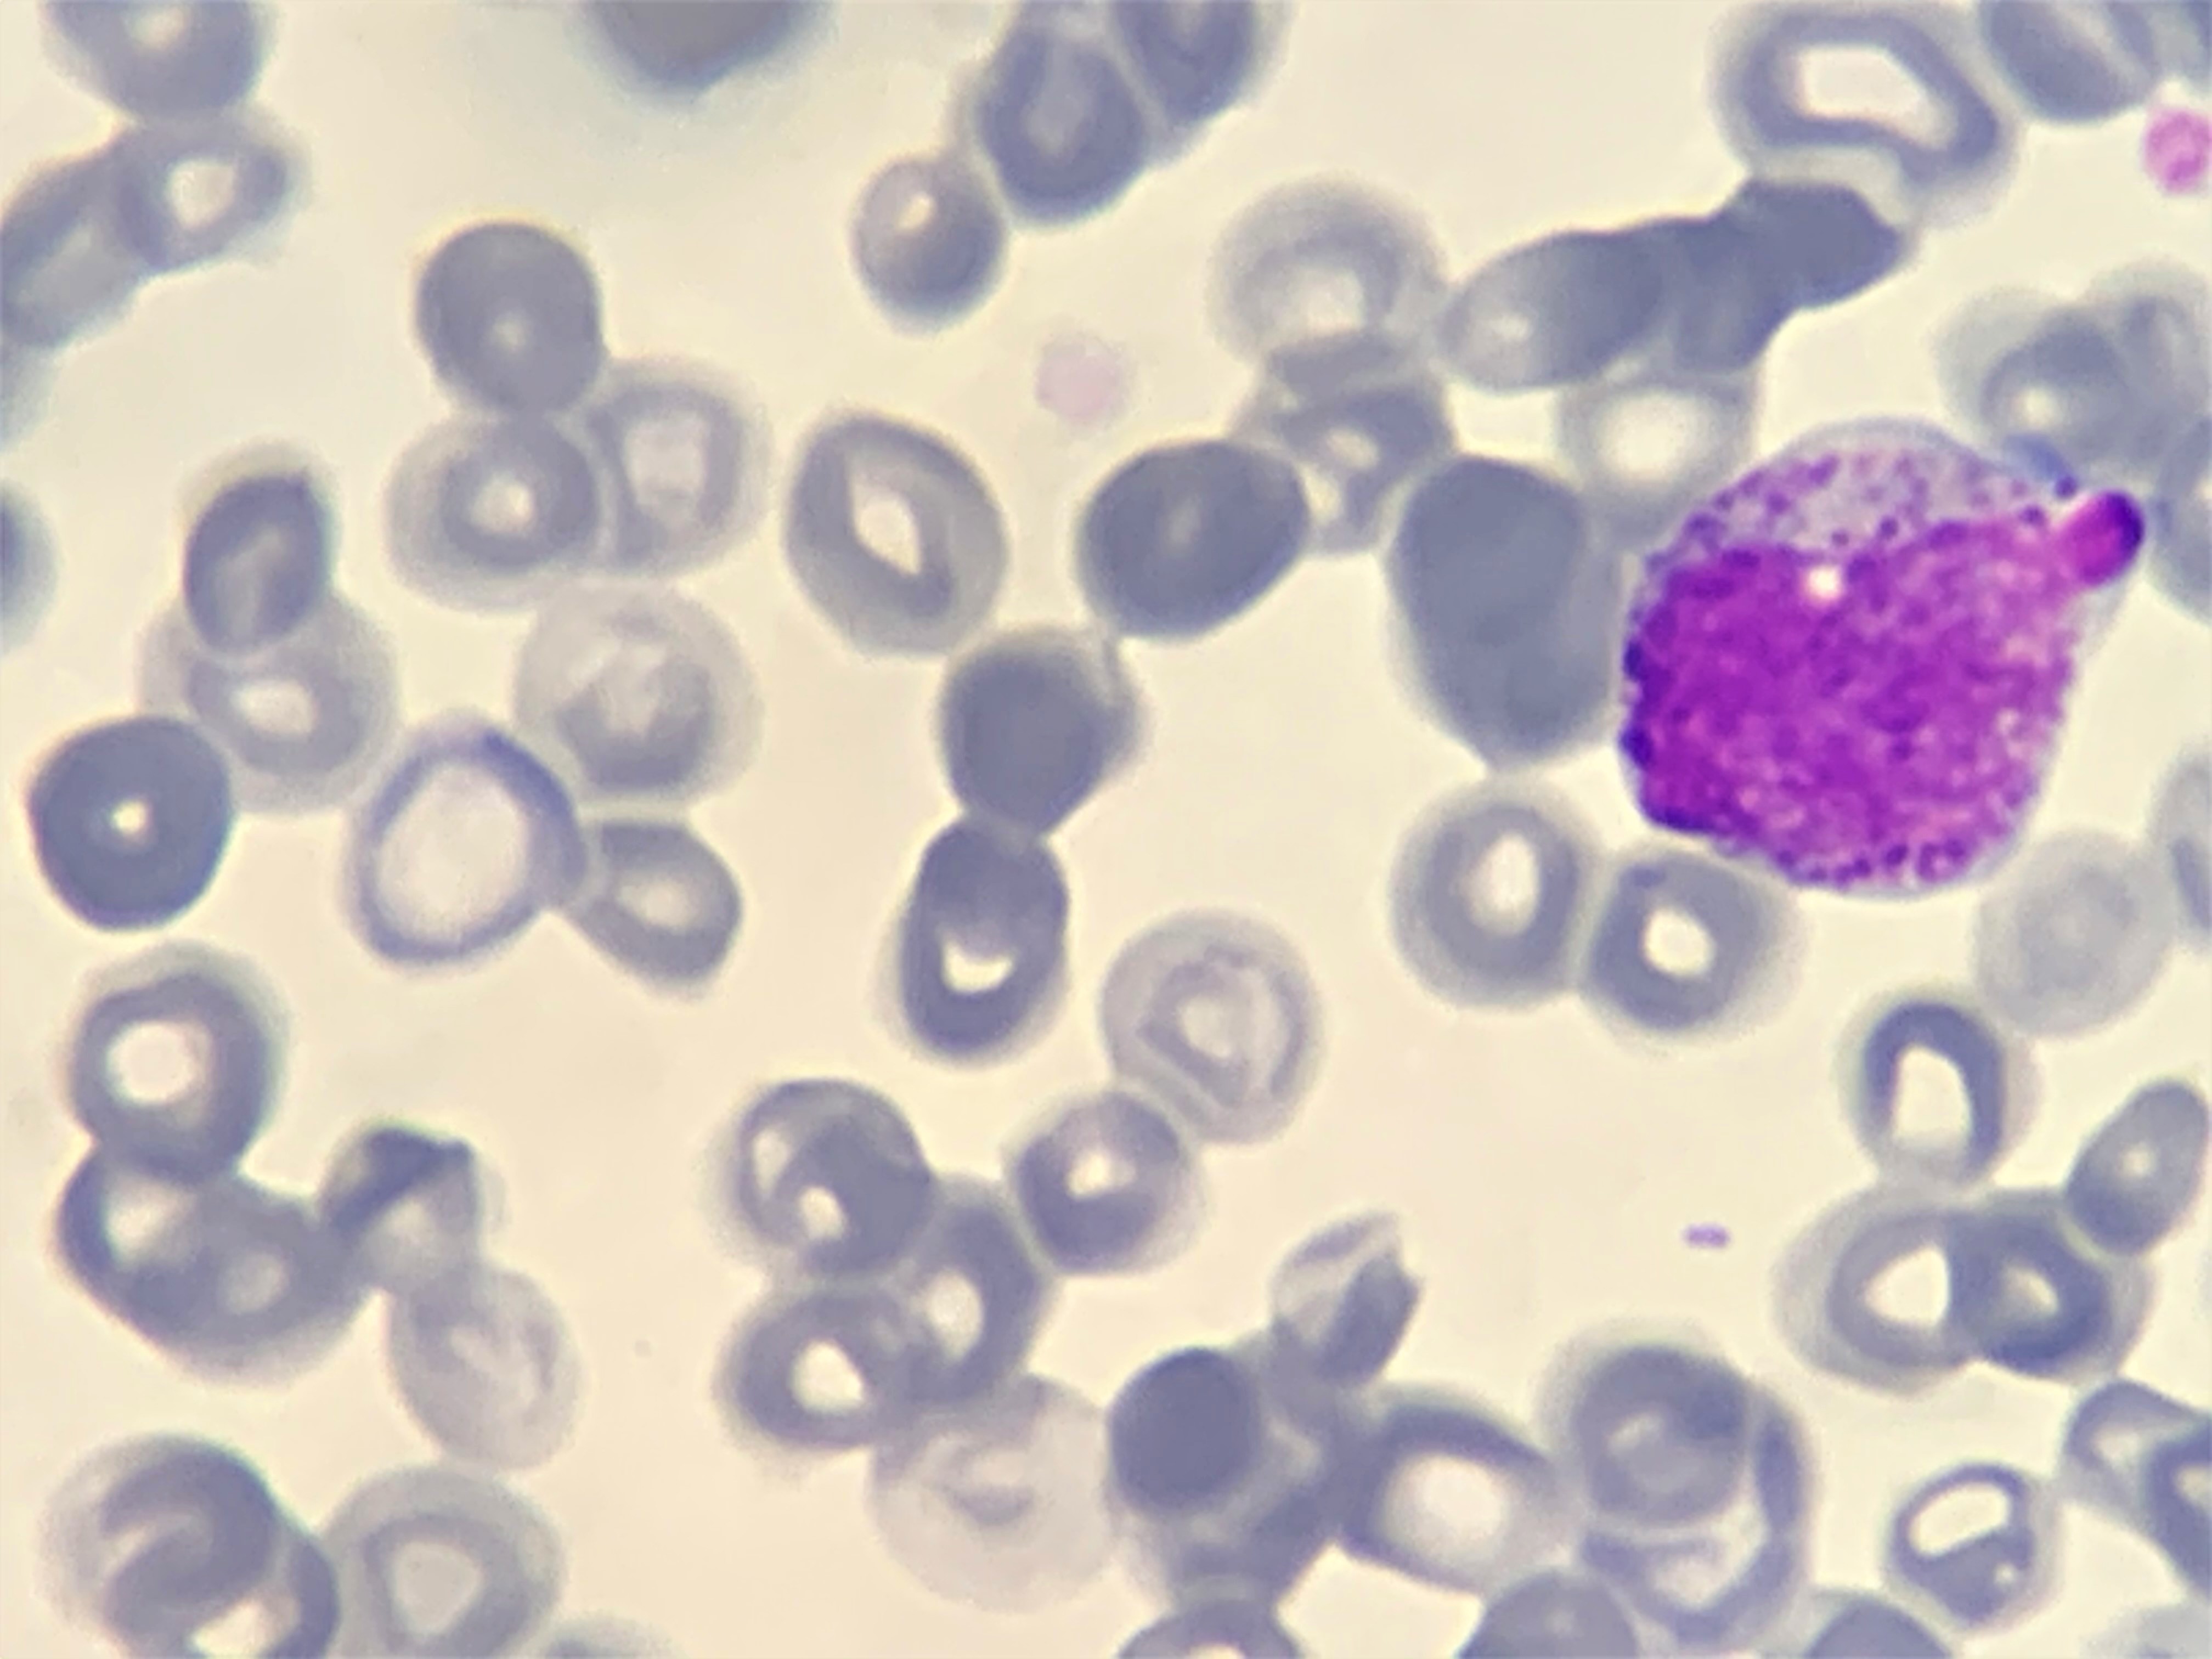
Cell type: MYELOCYTE